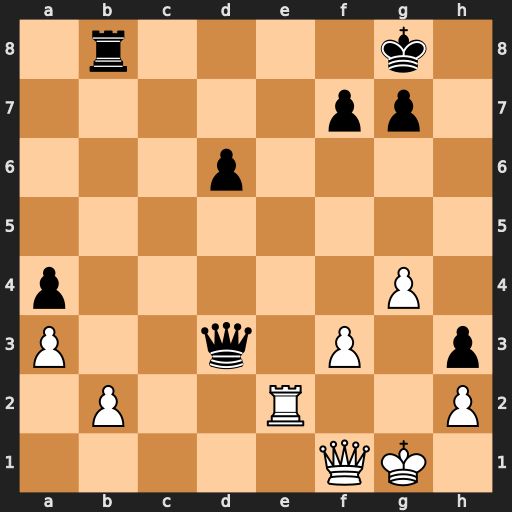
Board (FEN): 1r4k1/5pp1/3p4/8/p5P1/P2q1P1p/1P2R2P/5QK1
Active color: w
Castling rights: -
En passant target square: -
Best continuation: Re8+ Rxe8 Qxd3